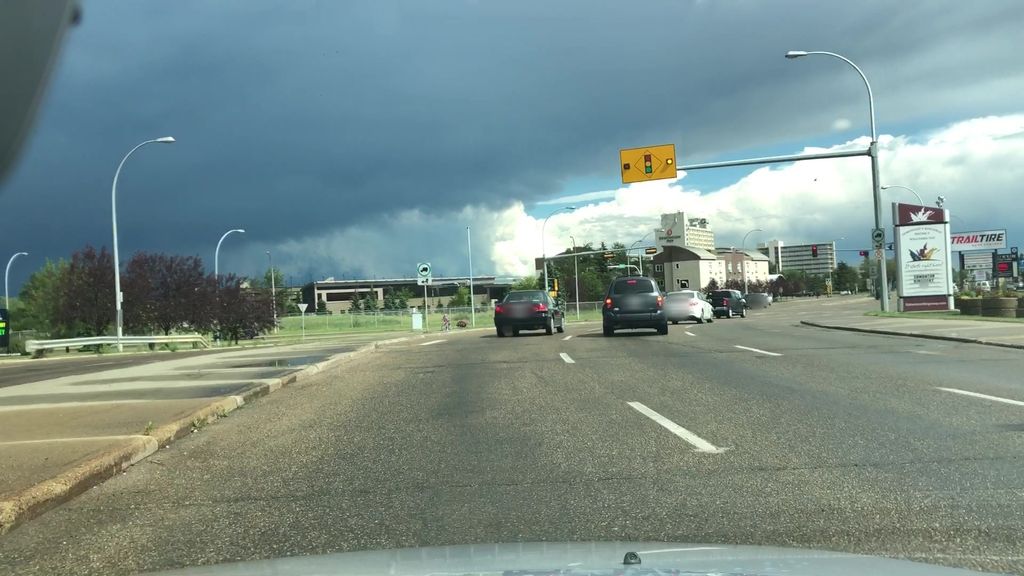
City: edmonton